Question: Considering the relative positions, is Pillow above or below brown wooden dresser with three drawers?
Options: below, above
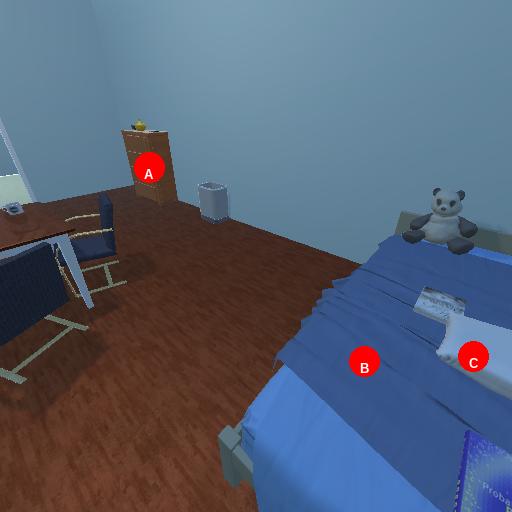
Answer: below